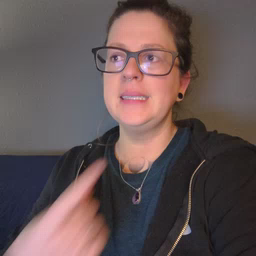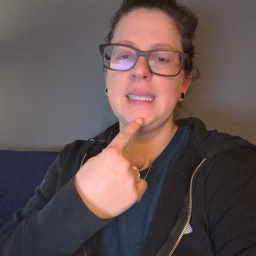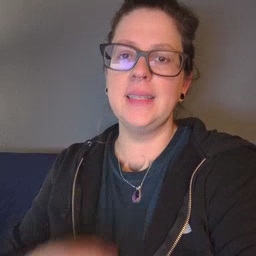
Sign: say